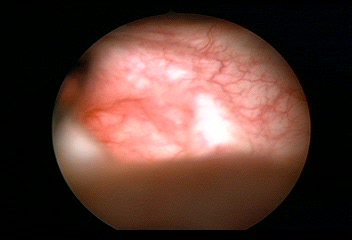
Modality: WLC
Class: Normal mucosa
Bladder cancer association: No